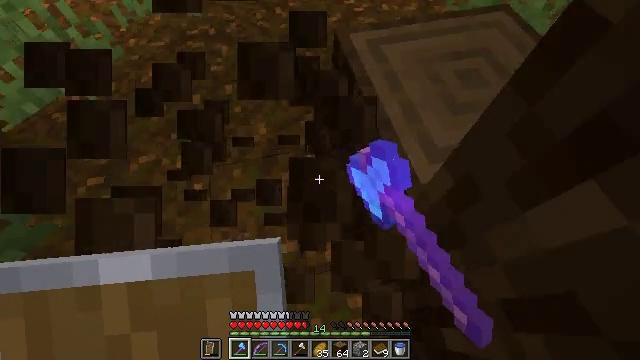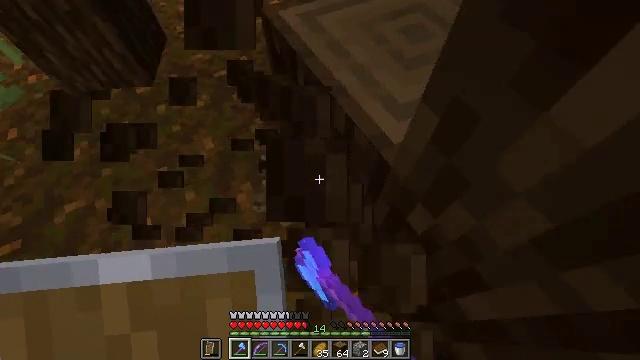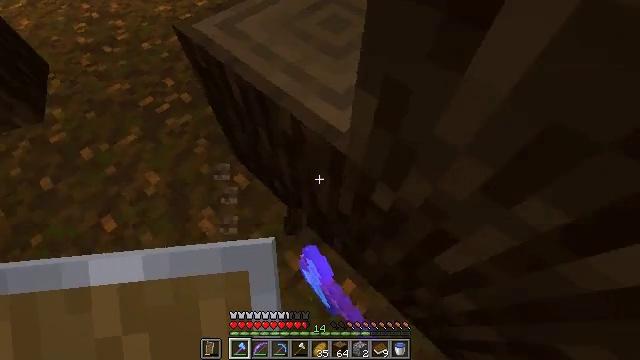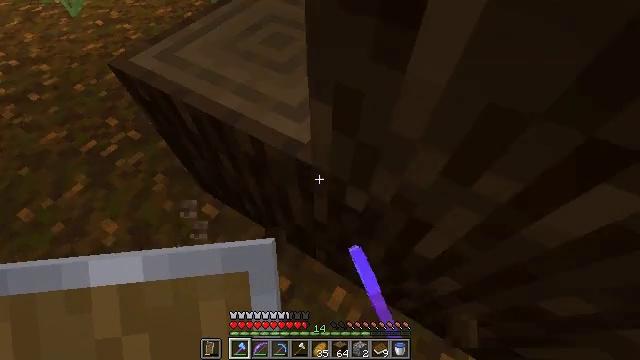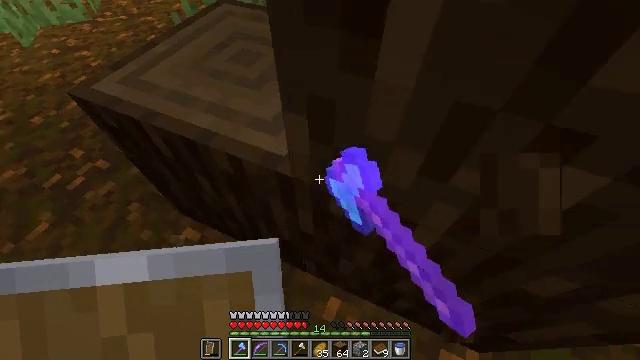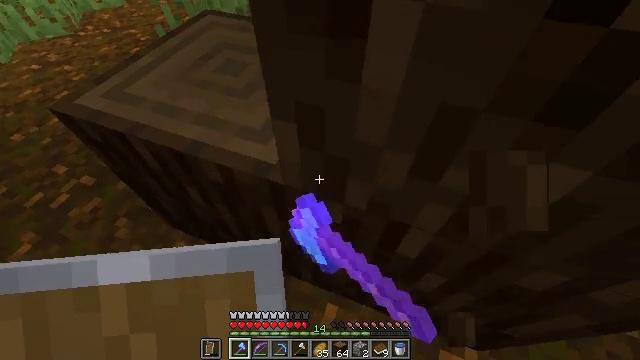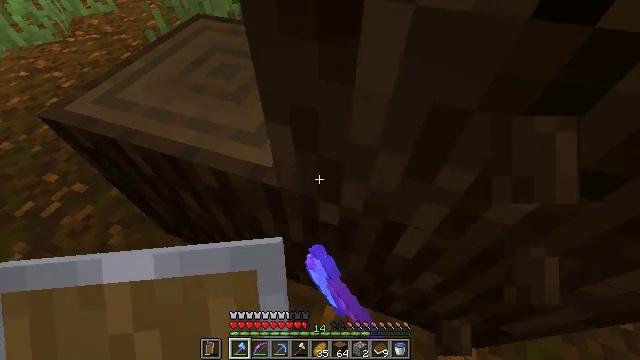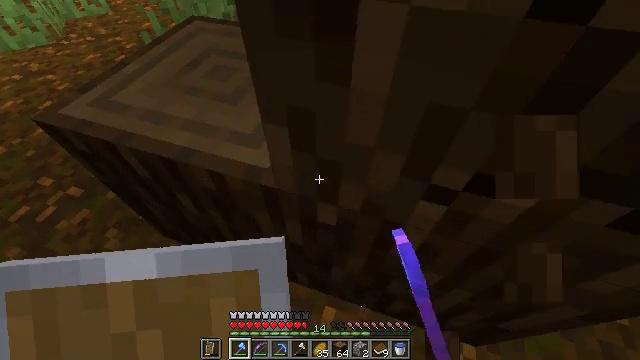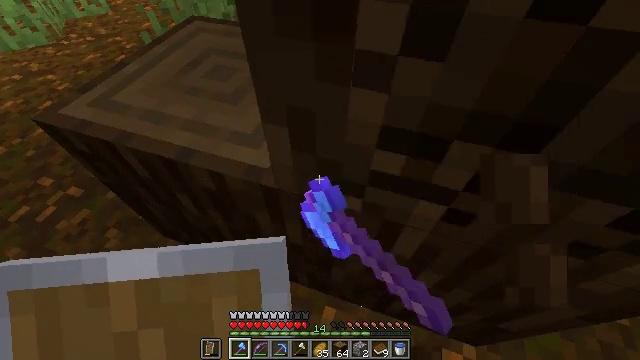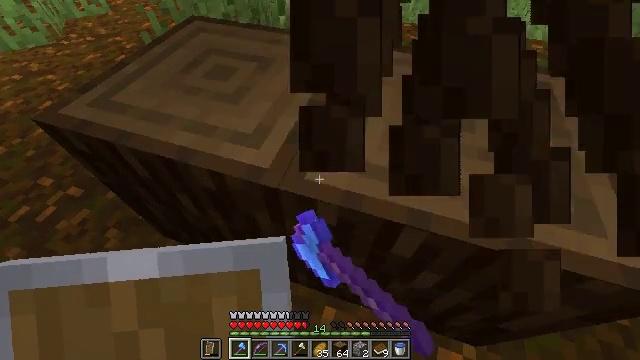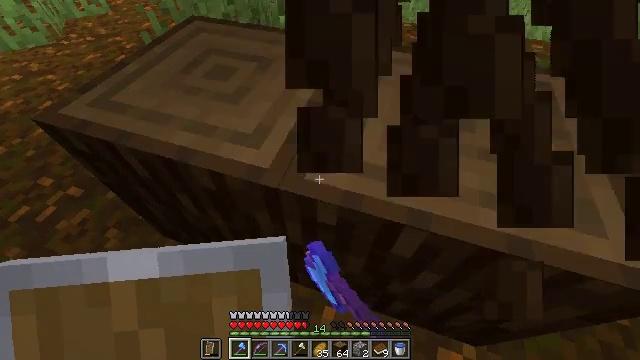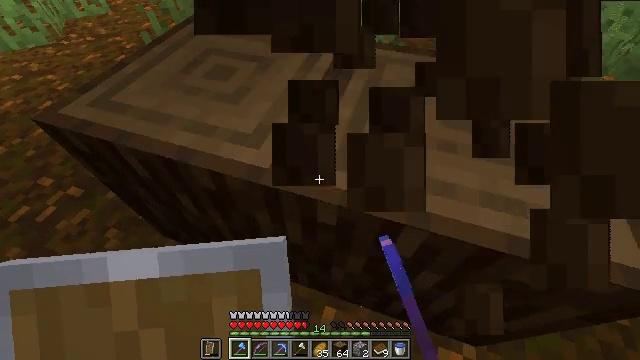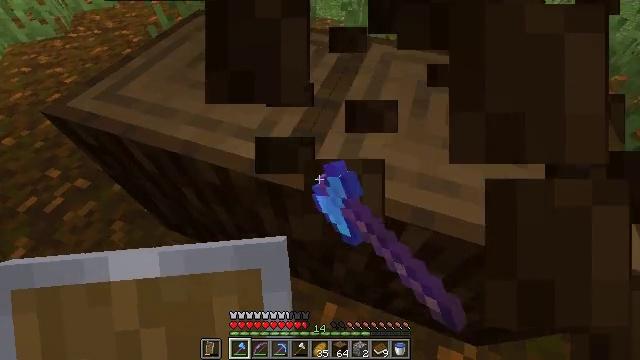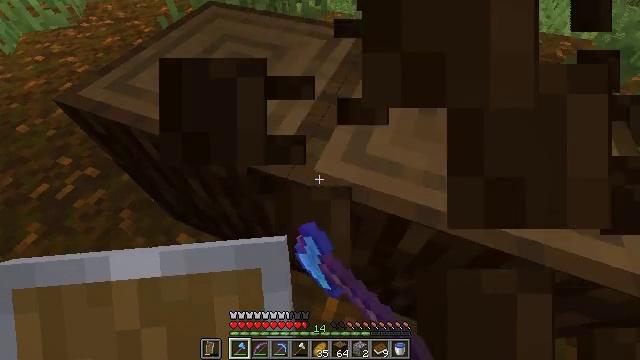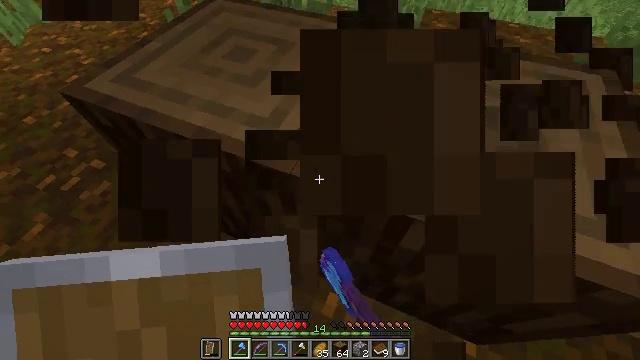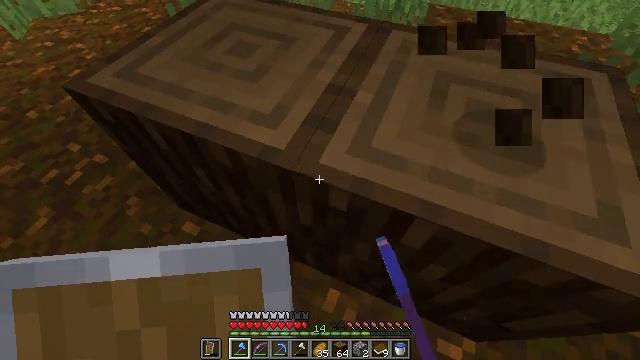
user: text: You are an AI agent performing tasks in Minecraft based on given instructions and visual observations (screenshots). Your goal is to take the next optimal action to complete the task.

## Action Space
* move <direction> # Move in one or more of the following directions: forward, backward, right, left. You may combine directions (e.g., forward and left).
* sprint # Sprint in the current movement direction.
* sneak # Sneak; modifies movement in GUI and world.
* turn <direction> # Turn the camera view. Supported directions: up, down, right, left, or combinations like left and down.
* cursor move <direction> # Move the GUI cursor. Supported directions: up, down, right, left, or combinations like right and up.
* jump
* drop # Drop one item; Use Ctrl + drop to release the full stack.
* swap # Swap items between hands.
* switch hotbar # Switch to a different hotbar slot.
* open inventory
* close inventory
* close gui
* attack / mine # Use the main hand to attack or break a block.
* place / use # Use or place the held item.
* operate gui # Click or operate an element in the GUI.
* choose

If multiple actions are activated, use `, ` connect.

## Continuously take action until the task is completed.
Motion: motion action
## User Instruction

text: Harvest the spruce log from a tree trunk.
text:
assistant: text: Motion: turn right and up, attack / mine
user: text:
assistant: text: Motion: turn right, attack / mine
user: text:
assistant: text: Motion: turn right and up, attack / mine
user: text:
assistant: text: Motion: turn right and up, attack / mine
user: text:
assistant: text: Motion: turn right and up, attack / mine
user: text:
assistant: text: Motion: turn right, attack / mine
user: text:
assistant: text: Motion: attack / mine
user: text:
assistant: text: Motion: attack / mine
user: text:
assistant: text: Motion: attack / mine
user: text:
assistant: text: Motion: attack / mine
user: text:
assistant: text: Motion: attack / mine
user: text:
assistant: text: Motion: turn left, attack / mine
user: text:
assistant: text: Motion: turn left and down, attack / mine
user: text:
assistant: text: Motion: turn left, attack / mine
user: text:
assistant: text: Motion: attack / mine
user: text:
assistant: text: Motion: attack / mine
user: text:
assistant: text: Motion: attack / mine
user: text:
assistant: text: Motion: attack / mine
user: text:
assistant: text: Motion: attack / mine
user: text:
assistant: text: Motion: attack / mine
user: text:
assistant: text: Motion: attack / mine
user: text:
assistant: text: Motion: attack / mine
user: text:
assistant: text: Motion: attack / mine
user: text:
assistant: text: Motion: turn up, attack / mine
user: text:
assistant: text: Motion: turn left and up, attack / mine
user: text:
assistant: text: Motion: turn left, attack / mine
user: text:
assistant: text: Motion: turn left, attack / mine
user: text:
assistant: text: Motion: turn left and up, attack / mine
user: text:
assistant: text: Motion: attack / mine
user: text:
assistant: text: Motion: attack / mine